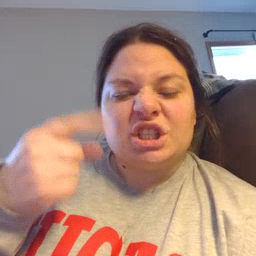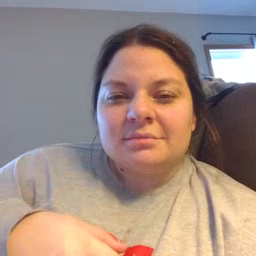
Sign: first